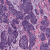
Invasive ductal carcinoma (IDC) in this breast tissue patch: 1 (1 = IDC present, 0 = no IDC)